Interaction volume radius: 5 \u00c5
Interaction volume height: 45 \u00c5
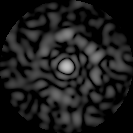
Disorder parameter: 0.8199